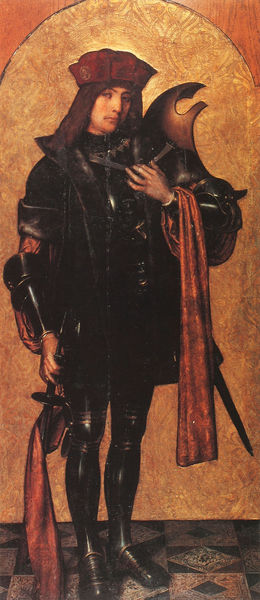
Titel: St. Maurice or St. George, door of the main altarpiece of the Monastery of Sant Cugat del Vallès.
Künstler: Bru Ayne
Institution: Barcelona, Museu Nacional d’Art de Catalunya/ No. 64049
Schlagwörter: gemälde, mann, orange, schwarz, rot, schal, tuch, jung, kappe, mütze, boden, gold, haare, glanz, junge, nische, schild, portait, schwert, ritter, rüstung, heiliger, goldgrund, ikone, georg, gregor, ro